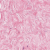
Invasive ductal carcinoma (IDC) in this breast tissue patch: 0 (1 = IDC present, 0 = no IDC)